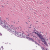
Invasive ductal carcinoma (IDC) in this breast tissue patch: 0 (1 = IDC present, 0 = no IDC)